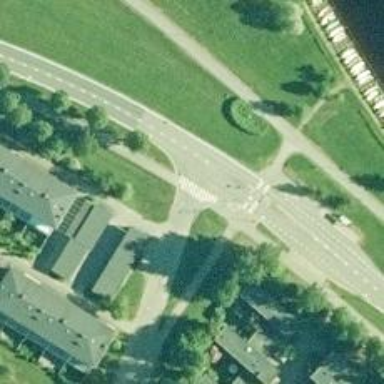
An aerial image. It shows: Cycleway.